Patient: sex M, age 37
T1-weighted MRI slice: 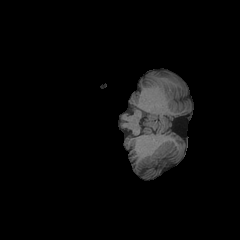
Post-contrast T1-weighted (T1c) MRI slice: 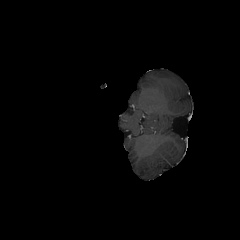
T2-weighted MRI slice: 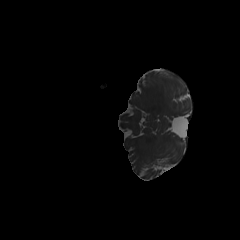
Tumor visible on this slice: no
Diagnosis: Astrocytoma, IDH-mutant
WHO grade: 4